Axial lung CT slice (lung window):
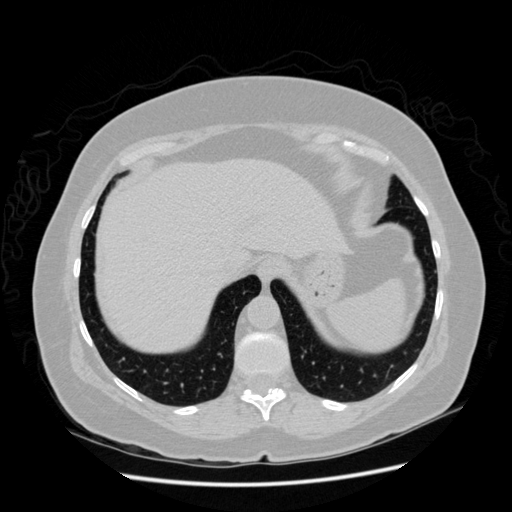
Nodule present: no